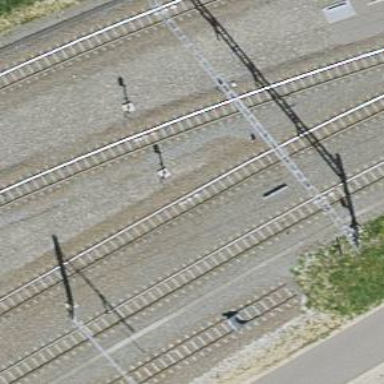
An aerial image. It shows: Narrow-gauge railway siding with contact lines for electrification.